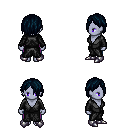
a pixel art fantasy rpg character, female body template, dark elf, purple skin, gray robe, magenta pants, raven bangs hairstyle, metal boots, four views (front, back, left, right), 2x2 character sprite sheet, small pixel art, hard edges, no anti-aliasing